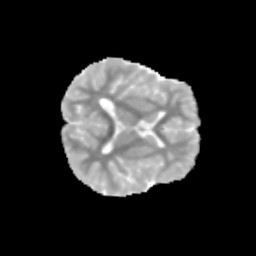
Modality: MD
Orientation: axial
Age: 9
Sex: male
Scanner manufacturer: siemens
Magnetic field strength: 3 T
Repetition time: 3.8 s
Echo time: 0.07 s